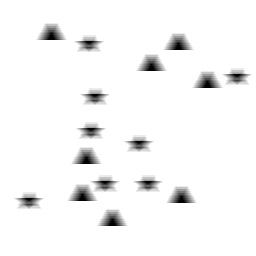
Squares: 0
Triangles: 8
Stars: 8
Total shapes: 16